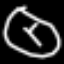
Label: clock